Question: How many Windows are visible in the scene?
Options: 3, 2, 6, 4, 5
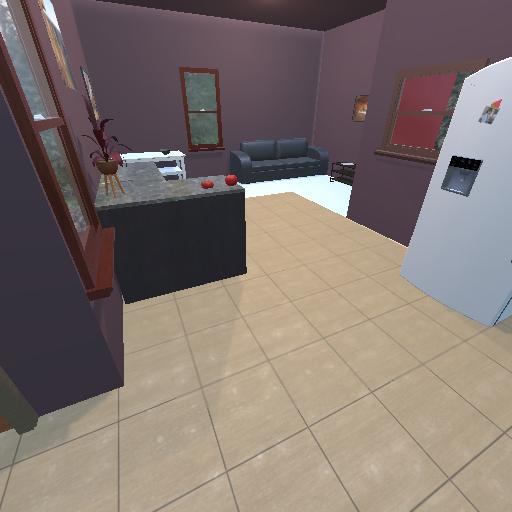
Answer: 3